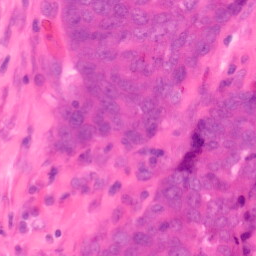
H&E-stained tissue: Colon